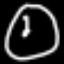
Label: clock